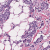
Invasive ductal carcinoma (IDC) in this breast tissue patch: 1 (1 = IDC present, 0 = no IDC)